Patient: sex M, age 54
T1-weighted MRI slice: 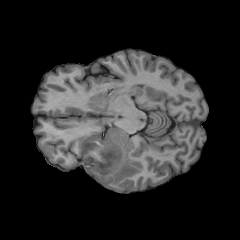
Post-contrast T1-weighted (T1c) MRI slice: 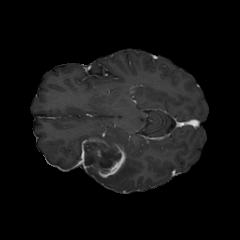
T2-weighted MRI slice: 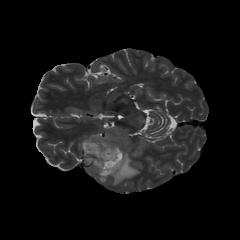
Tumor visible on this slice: yes
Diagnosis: Glioblastoma, IDH-wildtype
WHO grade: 4